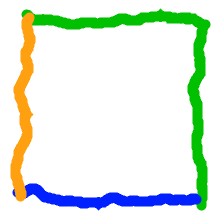
Shape: square